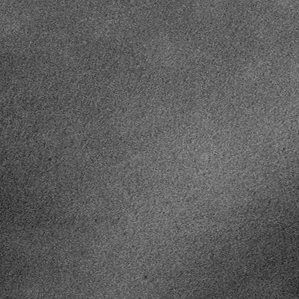
Label: frost